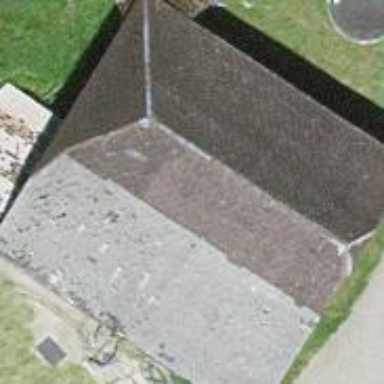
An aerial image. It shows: Barn.